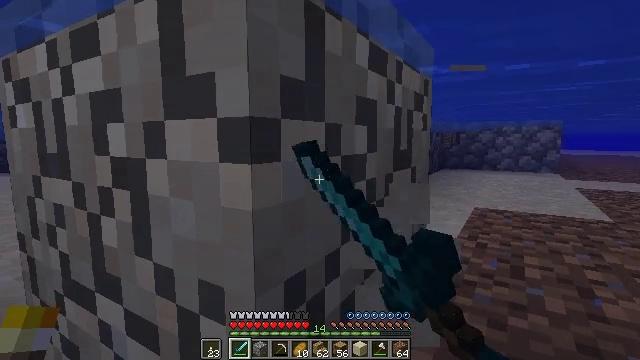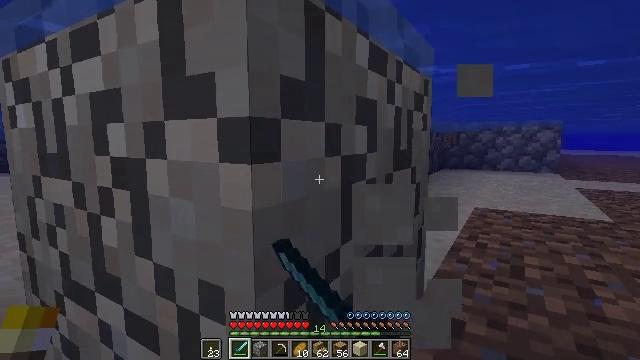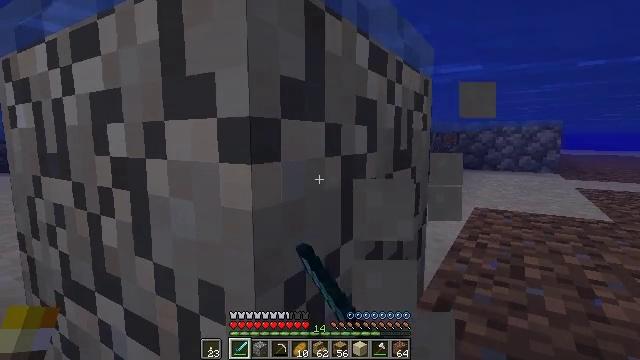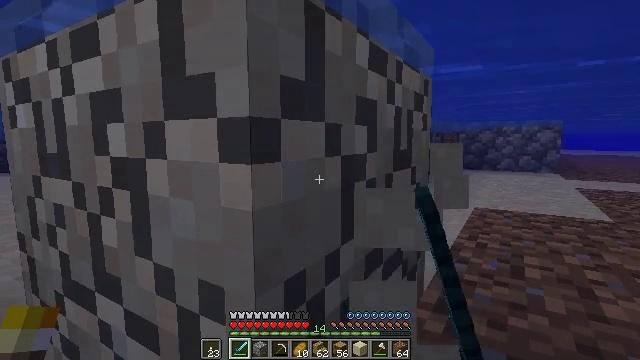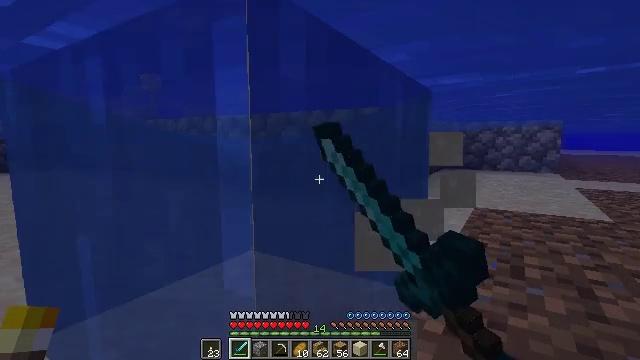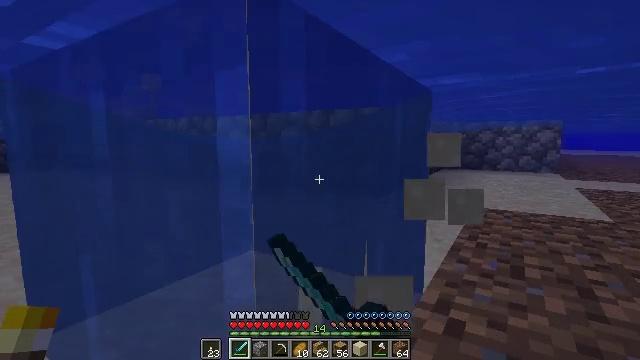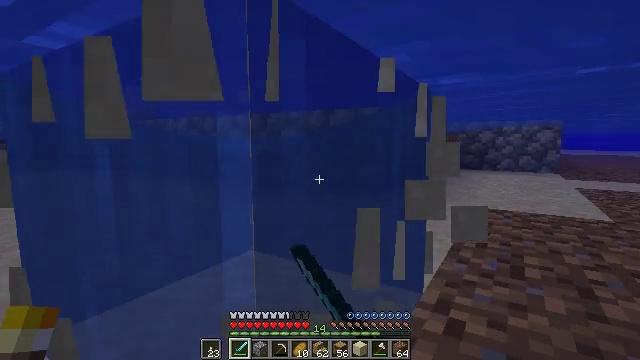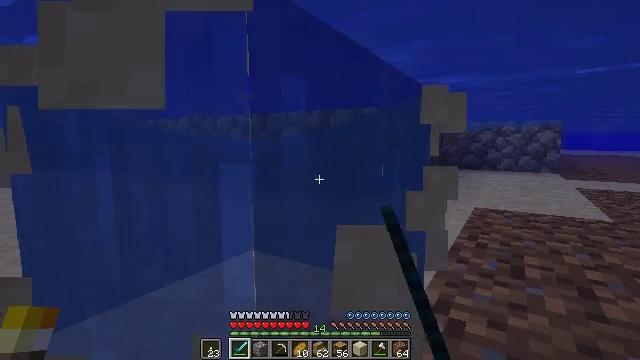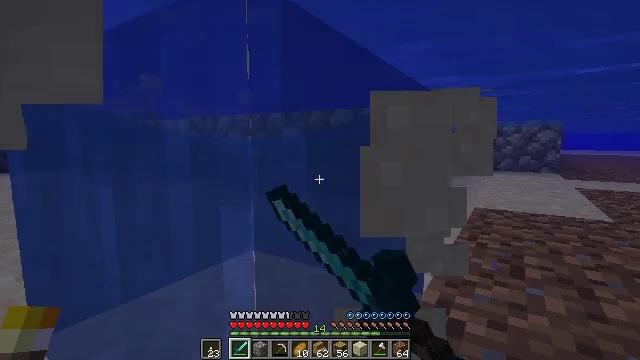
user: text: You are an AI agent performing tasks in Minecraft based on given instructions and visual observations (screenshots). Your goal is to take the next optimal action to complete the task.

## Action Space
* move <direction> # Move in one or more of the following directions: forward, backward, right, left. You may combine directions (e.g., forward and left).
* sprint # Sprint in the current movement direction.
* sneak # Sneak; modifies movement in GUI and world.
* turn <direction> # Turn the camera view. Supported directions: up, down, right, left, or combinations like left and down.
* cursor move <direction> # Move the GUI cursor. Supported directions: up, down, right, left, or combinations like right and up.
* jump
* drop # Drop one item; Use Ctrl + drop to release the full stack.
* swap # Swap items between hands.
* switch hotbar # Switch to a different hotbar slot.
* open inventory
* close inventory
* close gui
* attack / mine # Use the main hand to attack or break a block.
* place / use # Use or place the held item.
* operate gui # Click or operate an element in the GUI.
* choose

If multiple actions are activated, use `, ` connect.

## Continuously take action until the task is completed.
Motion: motion action
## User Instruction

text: Dig up some sand.
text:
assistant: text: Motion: move forward, attack / mine
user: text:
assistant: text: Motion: move forward, attack / mine
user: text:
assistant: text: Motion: move forward, attack / mine
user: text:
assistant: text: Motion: move forward, attack / mine
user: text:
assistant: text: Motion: move forward, attack / mine
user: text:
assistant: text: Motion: move forward, attack / mine
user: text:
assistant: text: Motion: move forward, attack / mine
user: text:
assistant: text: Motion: move forward, attack / mine
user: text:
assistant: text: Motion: attack / mine